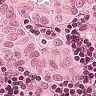
Metastatic tissue present: yes